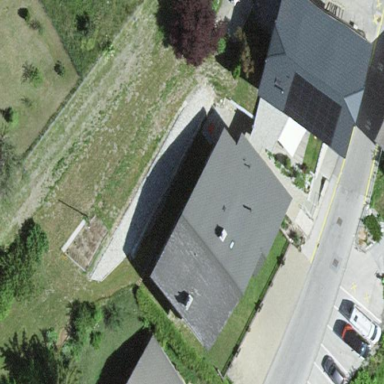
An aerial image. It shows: Simple and straightforward house.